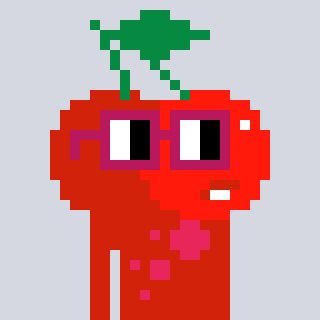
a pixel art character with square dark red glasses, a cherry-shaped head and a red-colored body on a cool background